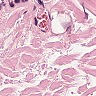
Metastatic tissue present: no